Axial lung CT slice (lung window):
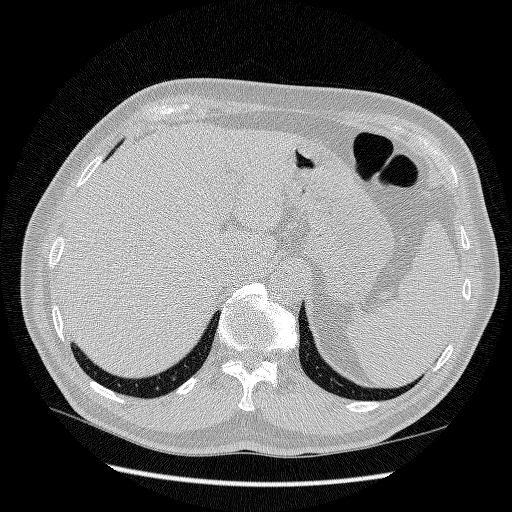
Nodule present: no